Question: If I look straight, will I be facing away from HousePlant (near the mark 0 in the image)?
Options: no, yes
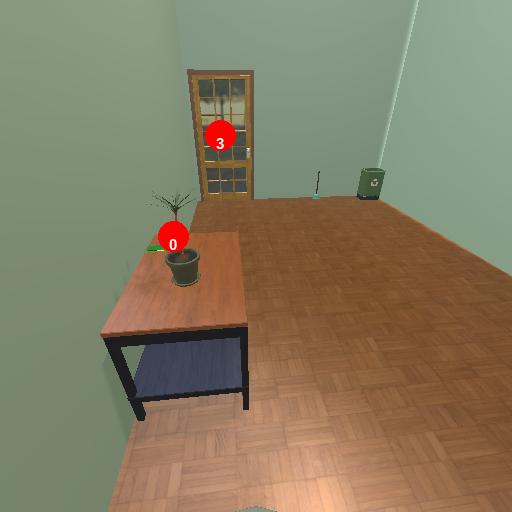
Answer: no